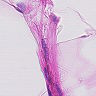
Metastatic tissue present: no